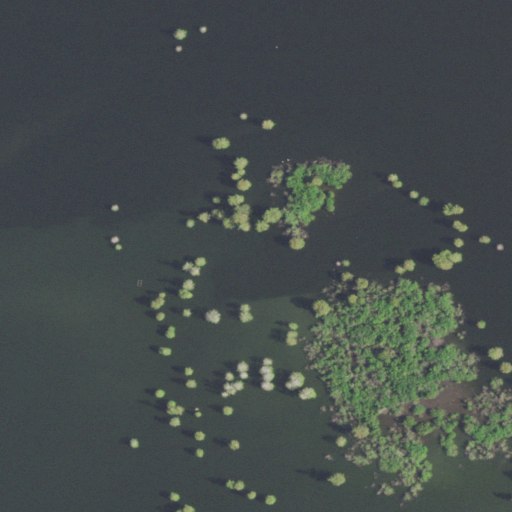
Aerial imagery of island in Louisiana named Australia Island Number Onehundred and One containing open water, woody wetlands, and herbaceous wetlands